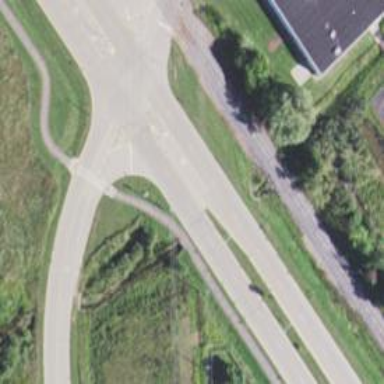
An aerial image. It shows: Trunk link highway.